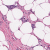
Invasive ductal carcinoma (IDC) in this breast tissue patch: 1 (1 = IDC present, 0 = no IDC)